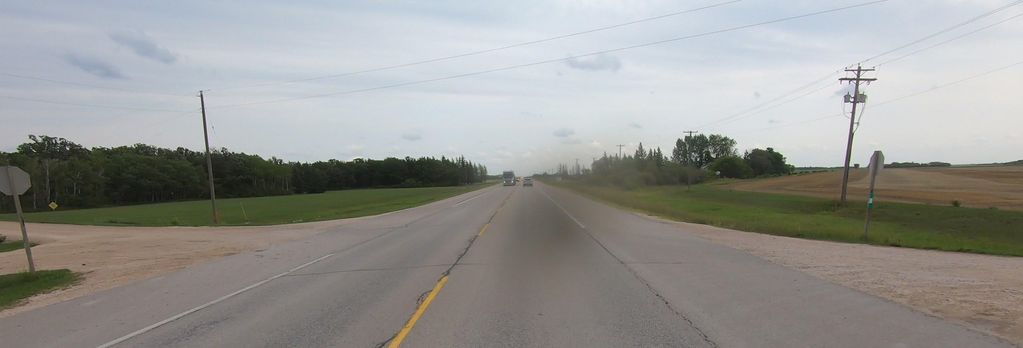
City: winnipeg